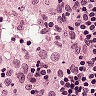
Metastatic tissue present: no